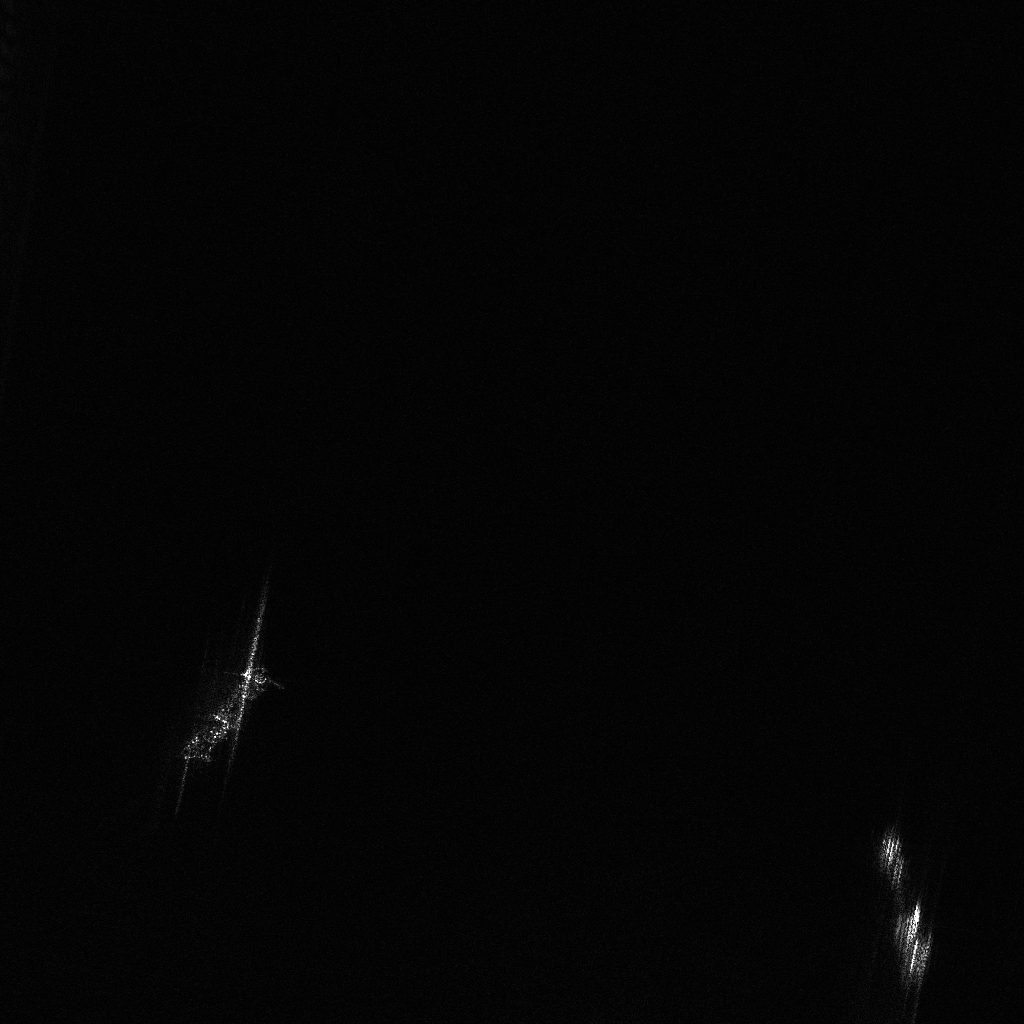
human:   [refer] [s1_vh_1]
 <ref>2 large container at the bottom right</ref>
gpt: <box>[[84, 82, 90, 85, 90], [85, 90, 92, 93, 78]]</box>